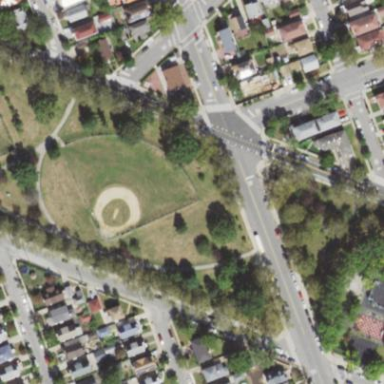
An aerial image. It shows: Baseball pitch for leisure and sports activities.